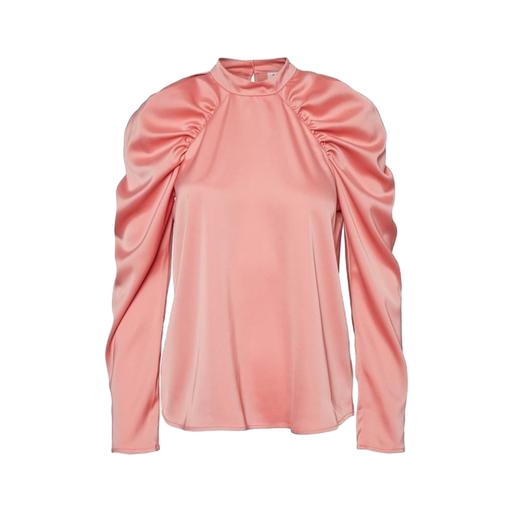
high-neck blouse, pink scrunch neck top, pink blouse, white background